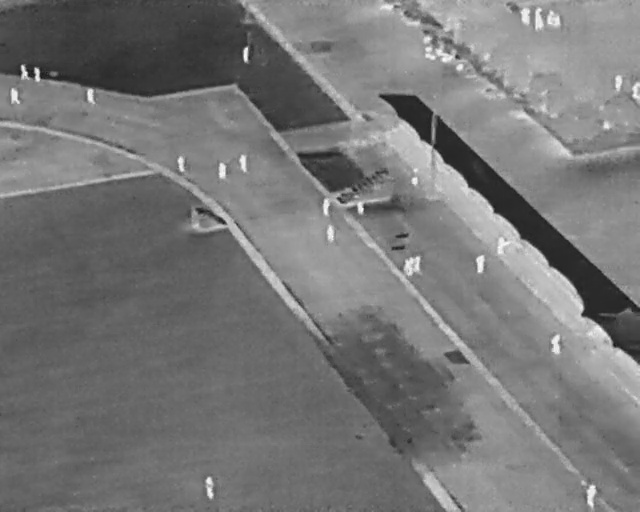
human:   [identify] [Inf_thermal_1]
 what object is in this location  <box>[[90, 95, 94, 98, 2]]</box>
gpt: <ref>1 large person at the bottom right</ref>

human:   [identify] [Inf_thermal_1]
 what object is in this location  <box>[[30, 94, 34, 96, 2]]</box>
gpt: <ref>1 medium person at the bottom</ref>